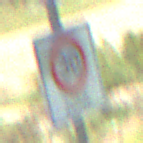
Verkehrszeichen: BeginnZone30
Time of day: Midday
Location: Outdoor (Special)
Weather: PartlyCloudy
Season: NotSpecified
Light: Natural